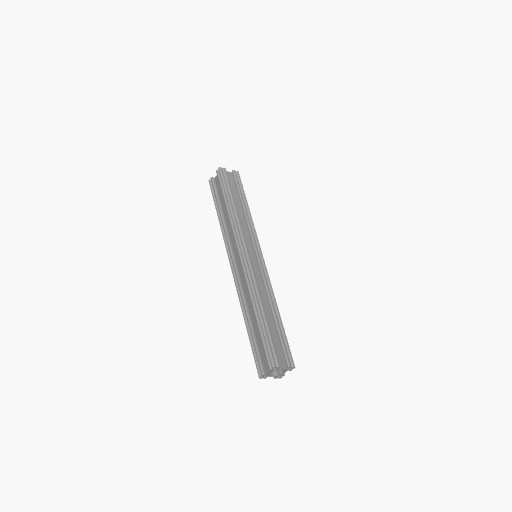
Part: GoRAIL216